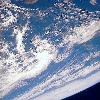
Label: cloud